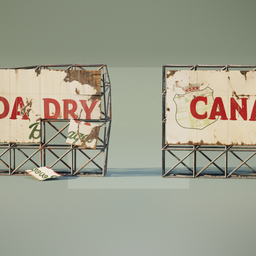
Label: decoration